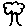
Label: tree